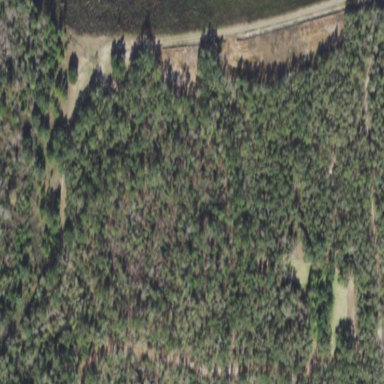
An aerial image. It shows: Mixed leaf woodland.